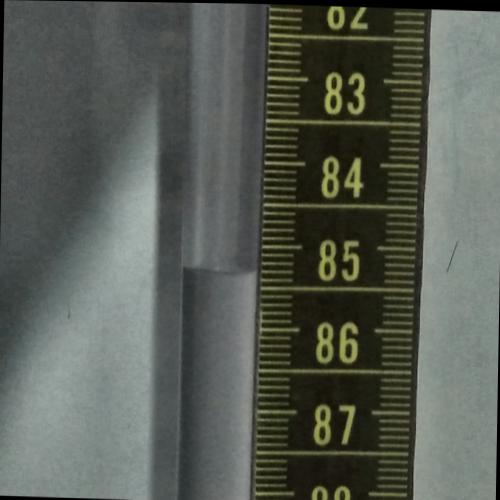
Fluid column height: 85.3 cm